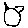
Label: cat